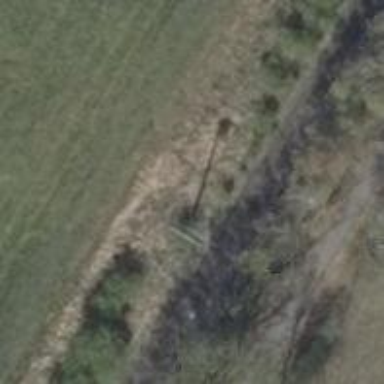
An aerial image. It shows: Power pole.